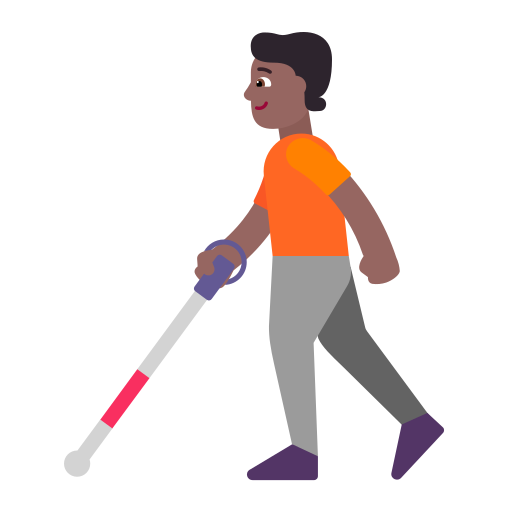
person with white cane flat  dark